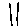
Label: line